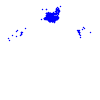
Particle: electron